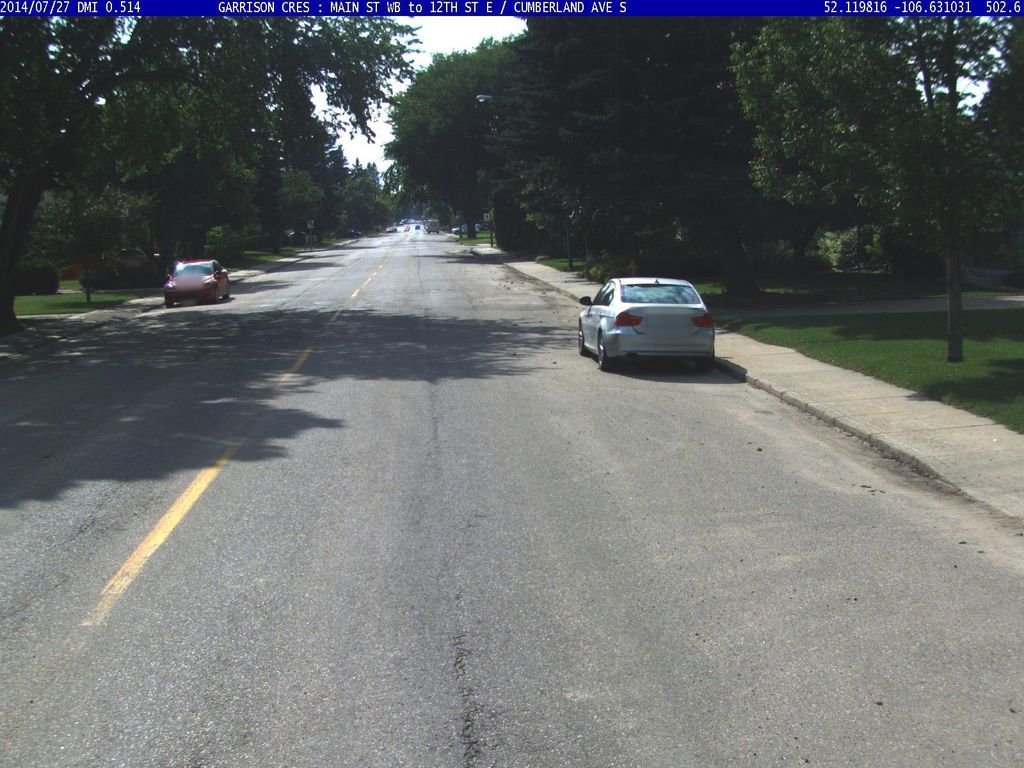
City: saskatoon